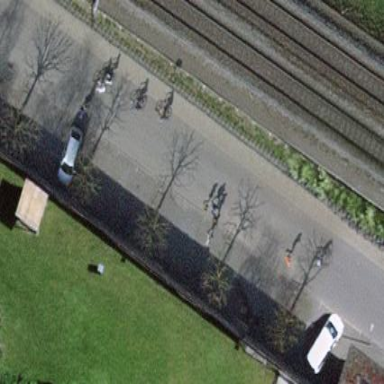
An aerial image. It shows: Surface parking lot designated for motorcycles.